Question: I have a buy now (pay now) button but when a user pays, I'll get a notification that the user pays but i can't get the money unless i shipped the item to the User.
I don't have items to be shipped! I want the button to be something like the donation button, if someone pays i get the money immediately.
But I don't want , I am actually using the and the button so there's nothing to buy, but you pay for like a VIP service
I don't want to use the subscription button because I want the user to pay as many times as he wants, the more times he pays the more service he gets.
So how can i get the money from the without having to deliver any items?
I am actually giving something but not a physical item you know - i don't know how to explain it, like when you buy chips from facebook zinga poker game, the user can pay many times and get more chips.
or like when you pay on facebook to advertise something there, you can pay many times if you want to have many ads, I can give you guys many examples!!
Haven't you played any games, or paid to any service, where you get something, but not a physical item?
I host a competition on my site, if you pay 3$, you'll get a chance to enter the competition, if you pay twice you'll get more chance of winning, you can subscribe to my site without paying but you won't be entering the competition and you won't have a chance to win (i don't want to give more details until I launch the site) but you see the main idea
I was testing the buy now button so i made the value of it 0.10$ (which is the minimum value possible) just for testing coz i am from lebanon, not allowed to use and don't know how to use sandbox
so i paid twice, just to see if everything is working so i should receive 0.20$ right?
i go to my paypal, I can see that i paid twice but the money wasn't added to my paypal let me show you, I had 0.86$ before i paid to this account. but this amount didn't increase
Although I received the payments, my paypal balance is still the same
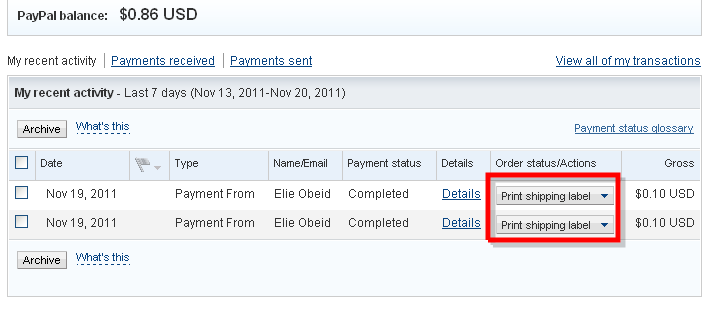
Answer: Turn off shipping address collection by setting no_shipping to '1'.
This will remove the 'Print shipping label' option, and not include the shipping address for you.
A billing address will still be required on the credit card entry screen (obviously).
Set '<input type="hidden" name="no_shipping" value="1">'